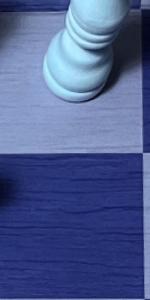
Label: Empty